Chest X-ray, PA view. Patient: 32 years old, sex M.
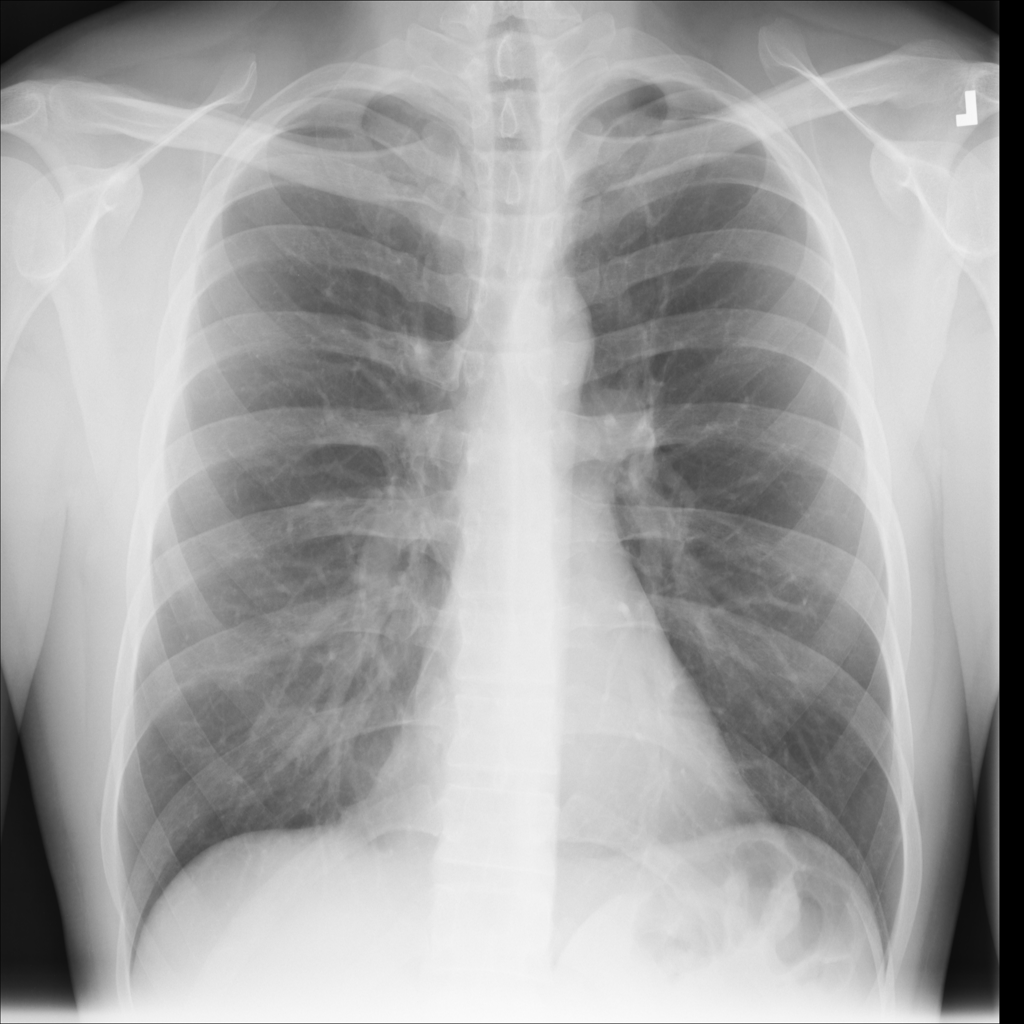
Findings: No Finding